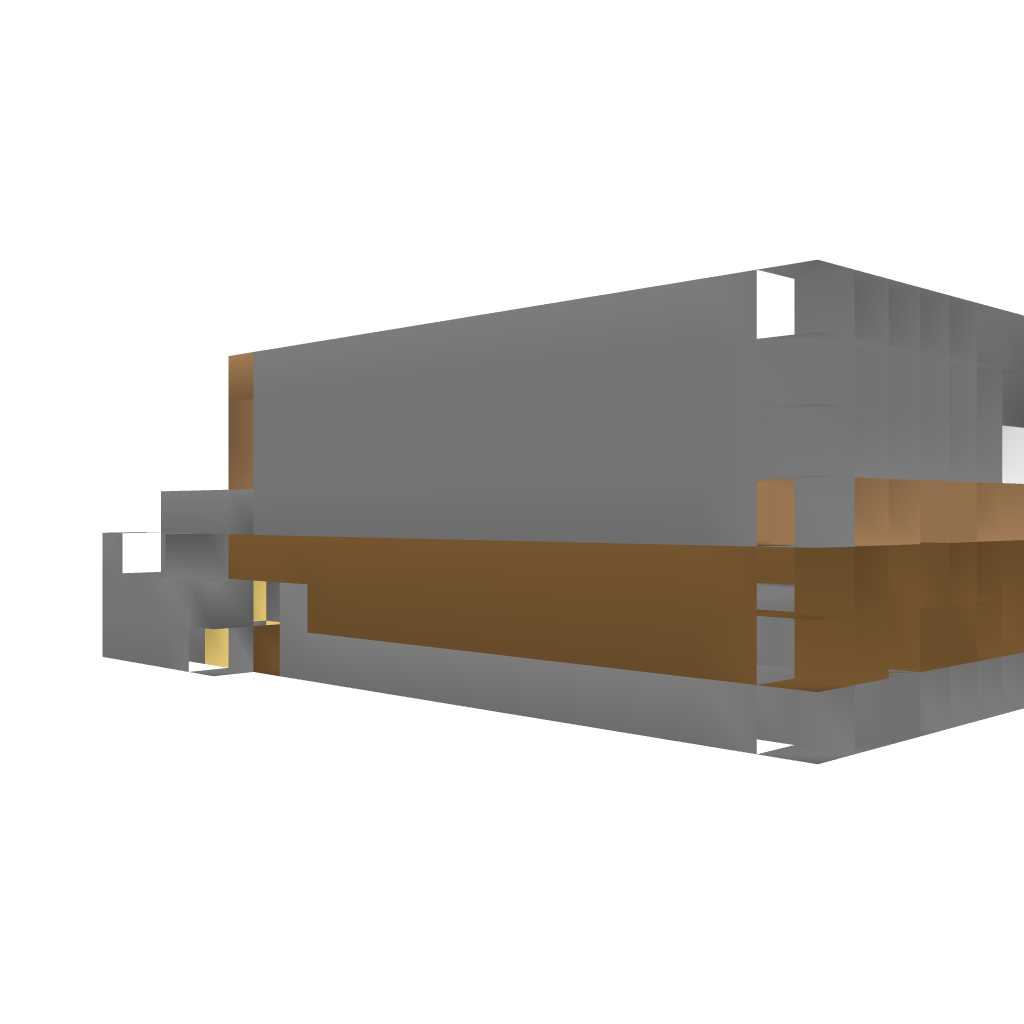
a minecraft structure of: Chicken Egg Collection &amp; Storage bad low quality